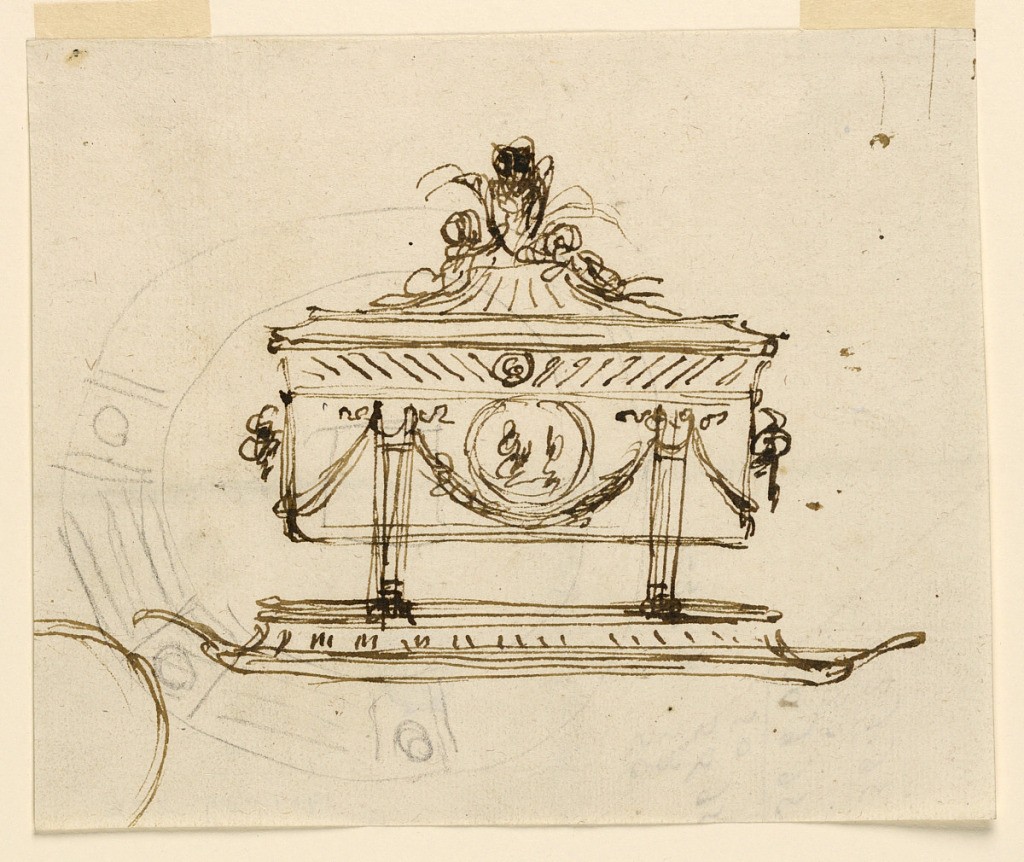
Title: Tureen
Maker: Giuseppe Barberi, Italian, 1746–1809
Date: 1800–1820
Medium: Brush and brown wash, pen and brown ink, pencil, on off-white laid paper
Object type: Drawing
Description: A vase with two handles.  The body is supported visibly by two gaines, the capitals of which are connected by festoons.  Above in central part of the body is a circular medallion with two figures, at the sides, masks.  The cover has the shape of a pedestal with what looks like owl.  Two children are lying beside.  The decoration of the upper rim of the vase is shown, sketched, below at the left of the tureen.  In lower left corner is a part of a circle.  On back is an account.